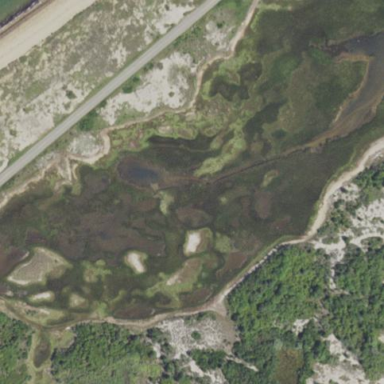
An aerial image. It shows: Tidal marsh wetland area.